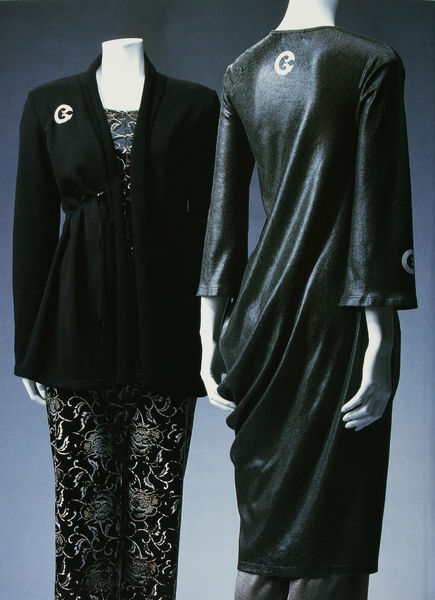
Titel: Ensembles
Künstler: Hiroshige Maki
Standort: Kyoto (Japan)
Institution: Kyoto Costume Institute
Schlagwörter: frau, grau, kleid, kleider, schwarz, zeichen, gürtel, mode, muster, hose, jacke, falten, kleidung, kragen, hals, hände, kostüm, stoff, knopf, seide, japan, hosen, falte, foto, fotografie, kreise, brokat, modelle, puppen, photo, ausschnit, museeum, modefoto, kyoto, label, ankleidepuppen, 